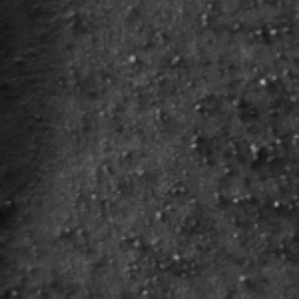
Label: frost